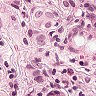
Metastatic tissue present: yes